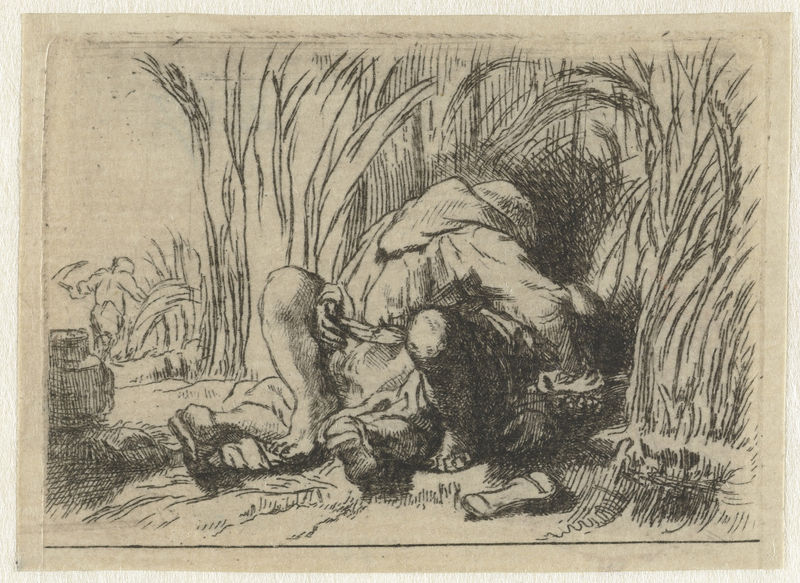
Titel: Het monnikje in het koren
Künstler: Rembrandt Harmensz. van Rijn
Standort: Amsterdam
Institution: Rijksmuseum
Schlagwörter: nackt, mensch, feld, gräser, schilf, kutte, ernte, getreide, arbeiter, gewalt, weib, knie, tusche, sex, schraffur, streit, verkehr, mönch, sense, kapuze, würgen, geschlechtsverkehr, hohes gras, kjwdbciöqe, as.kuegf-qe, asjvcj bx, sdabkfbq, bmbbb